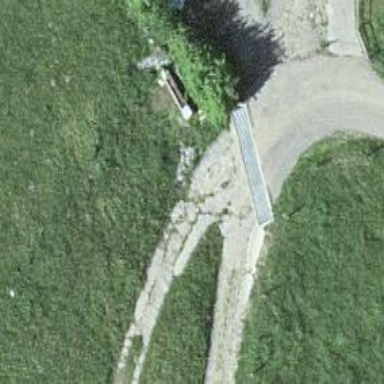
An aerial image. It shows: Cattle grid.